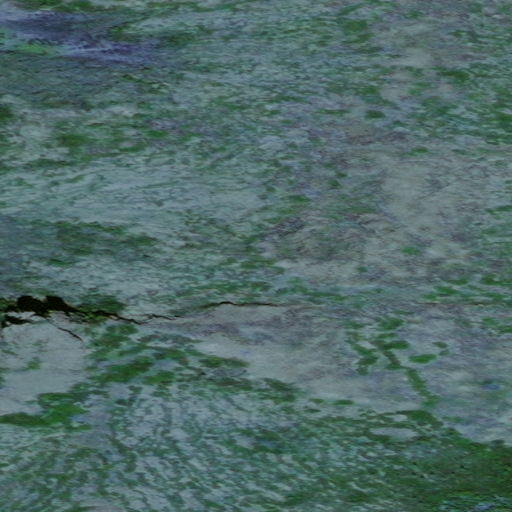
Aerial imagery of mountain in Alaska named West Buttons containing only unknown